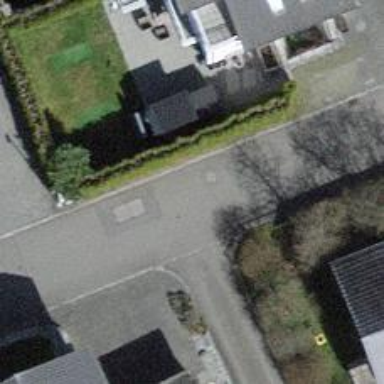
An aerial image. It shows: Alley classified as service road.